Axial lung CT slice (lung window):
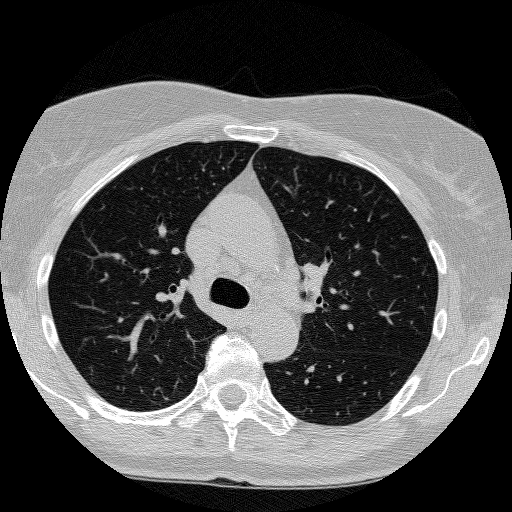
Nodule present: no